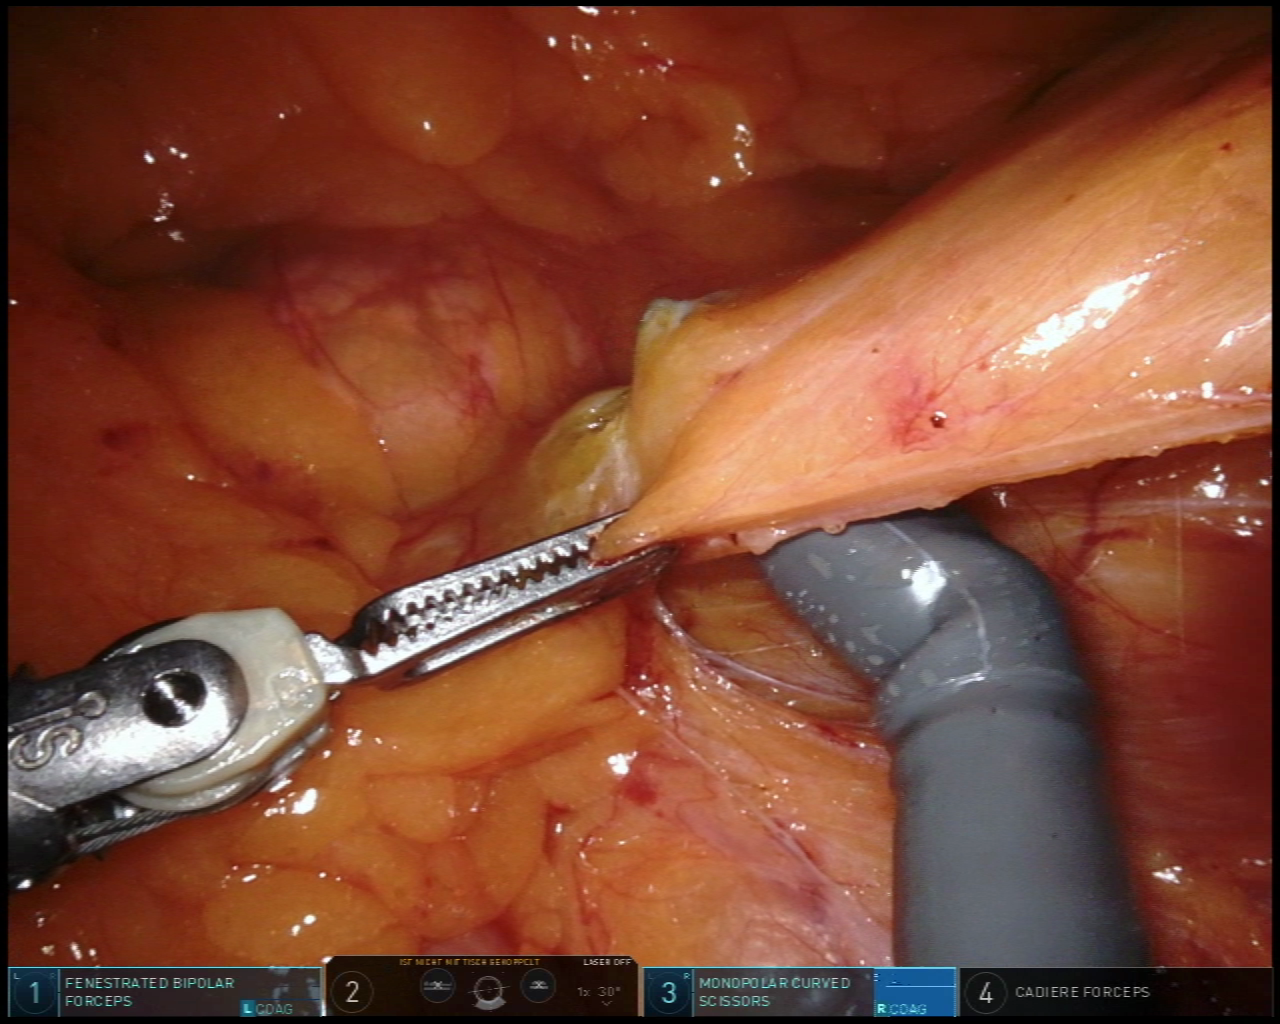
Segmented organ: pancreas
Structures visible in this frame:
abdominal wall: no
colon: no
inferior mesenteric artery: no
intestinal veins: no
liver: no
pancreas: yes
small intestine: no
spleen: no
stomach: no
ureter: no
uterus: no
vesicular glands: no